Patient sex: F
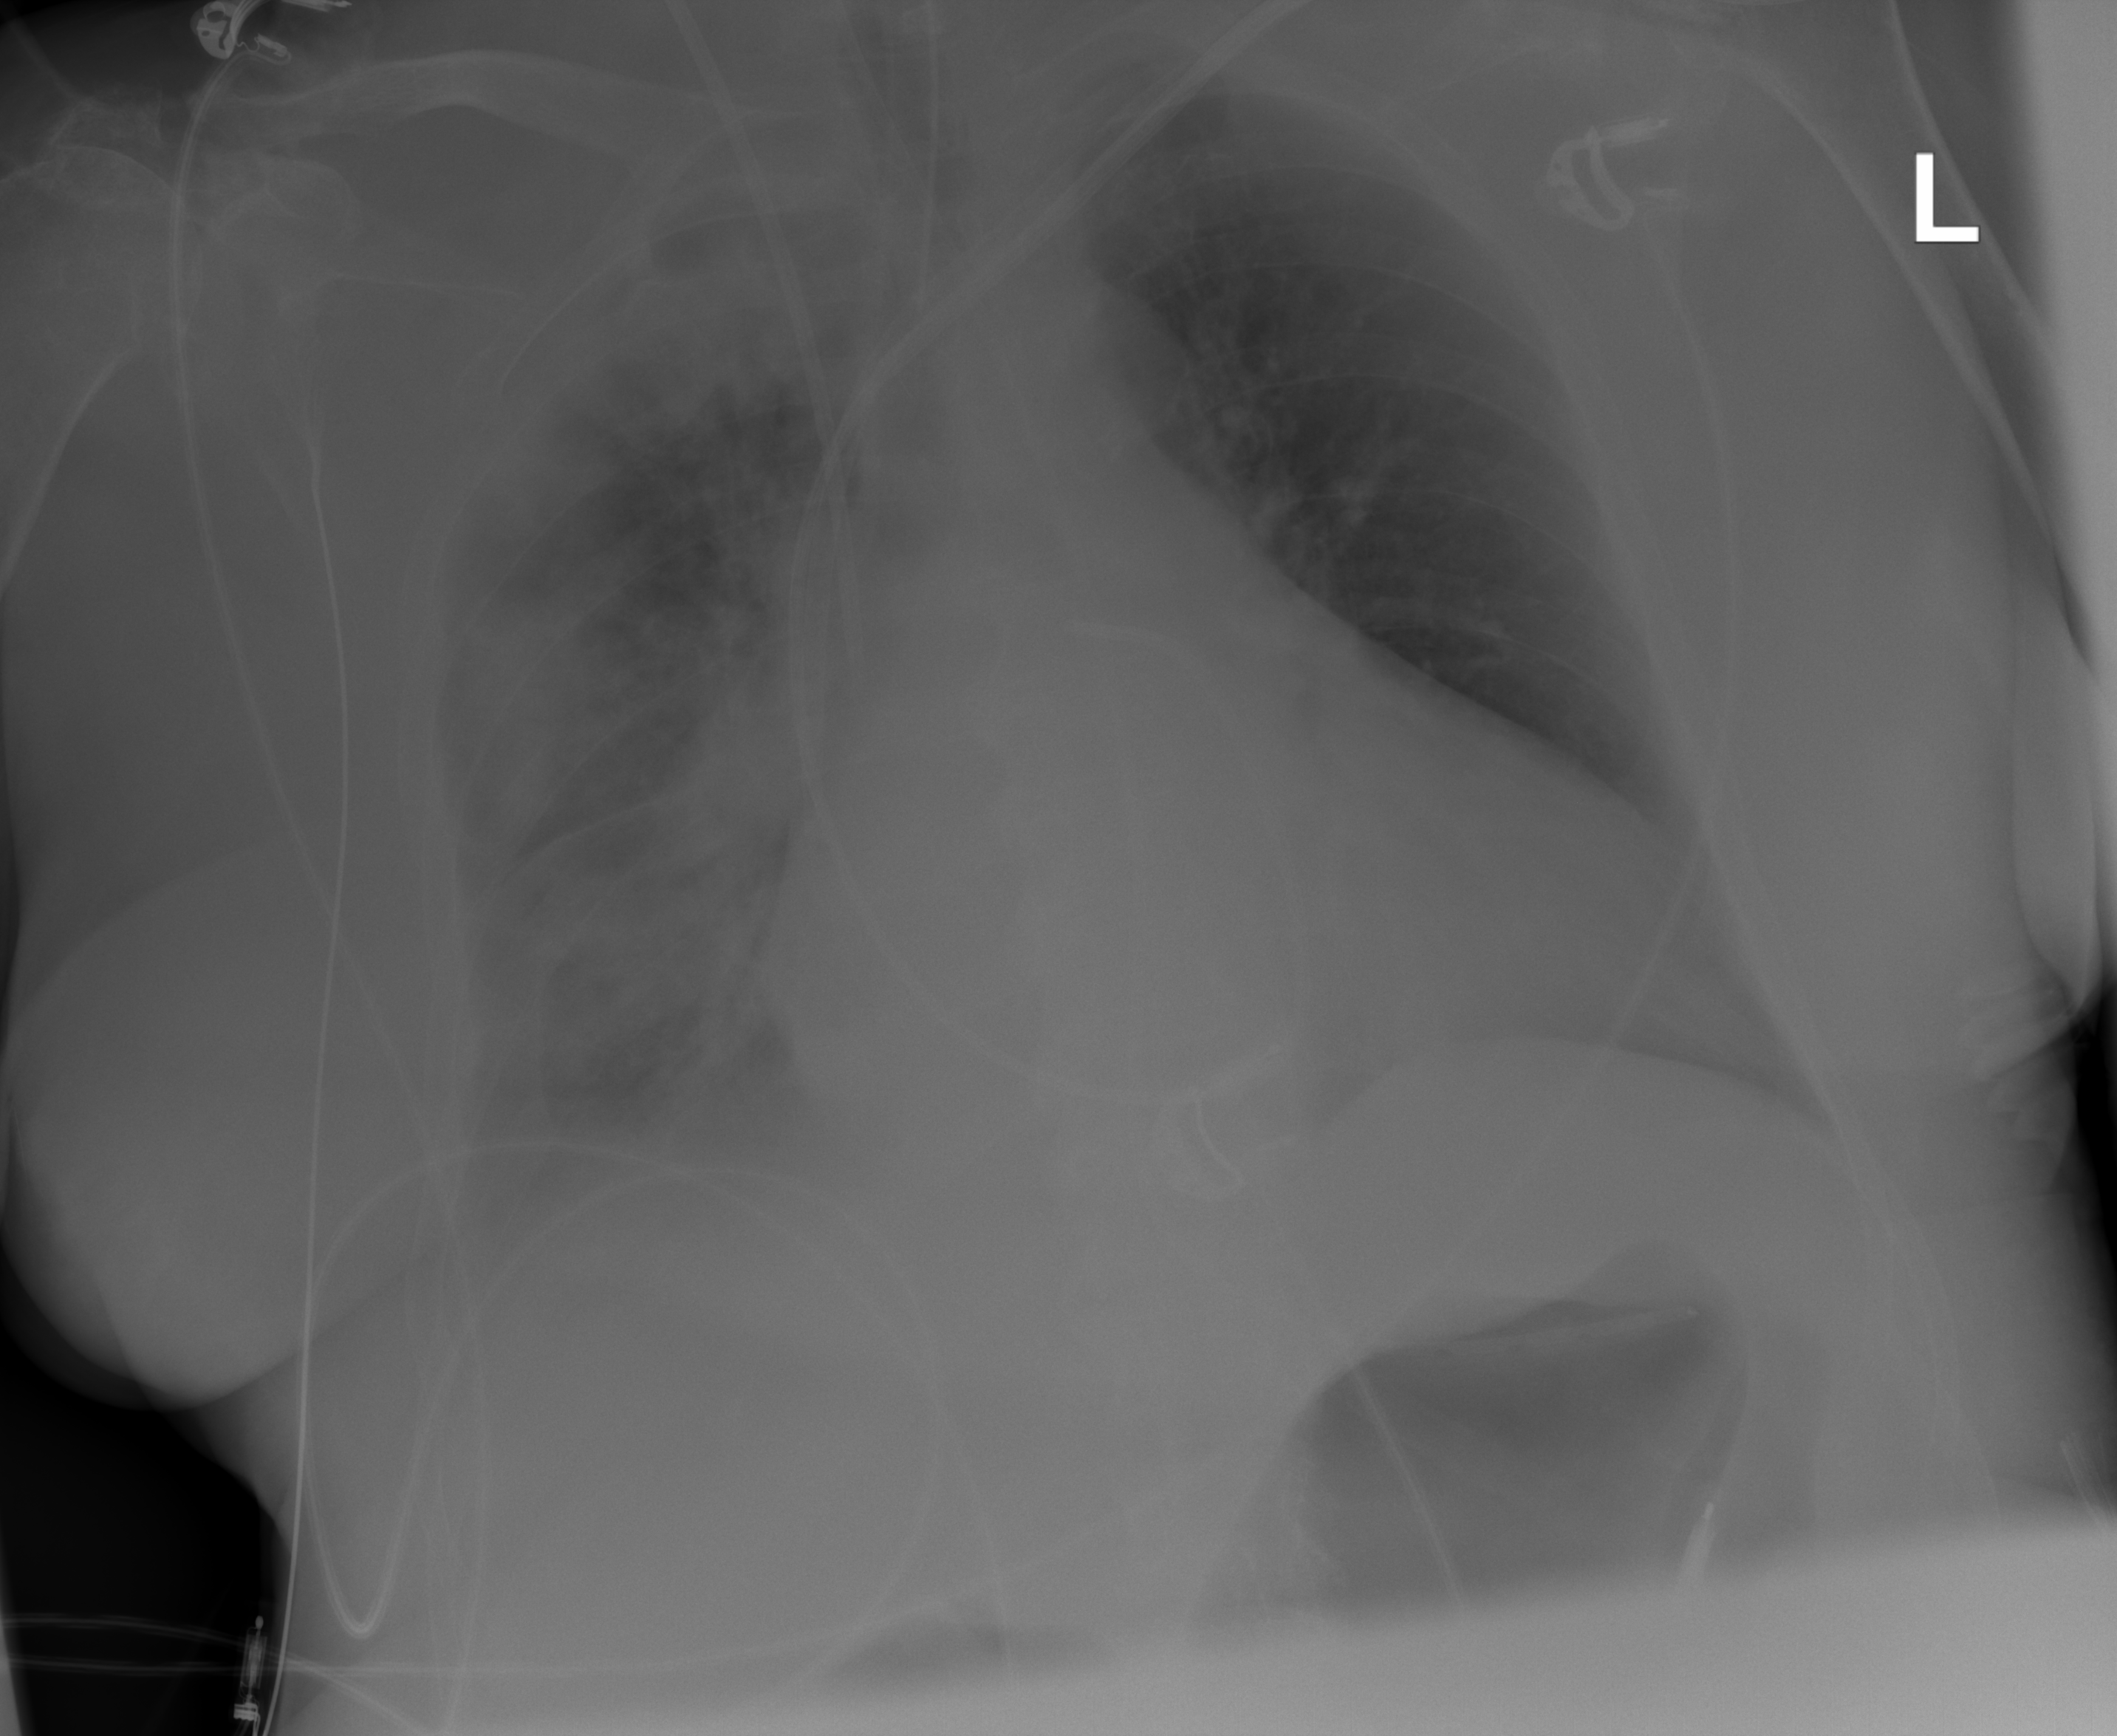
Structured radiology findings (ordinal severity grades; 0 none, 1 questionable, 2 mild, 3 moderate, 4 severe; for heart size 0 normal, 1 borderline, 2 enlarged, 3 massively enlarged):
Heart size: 1
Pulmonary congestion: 0
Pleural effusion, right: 1
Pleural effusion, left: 0
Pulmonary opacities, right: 3
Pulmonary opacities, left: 0
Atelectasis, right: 0
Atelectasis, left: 0